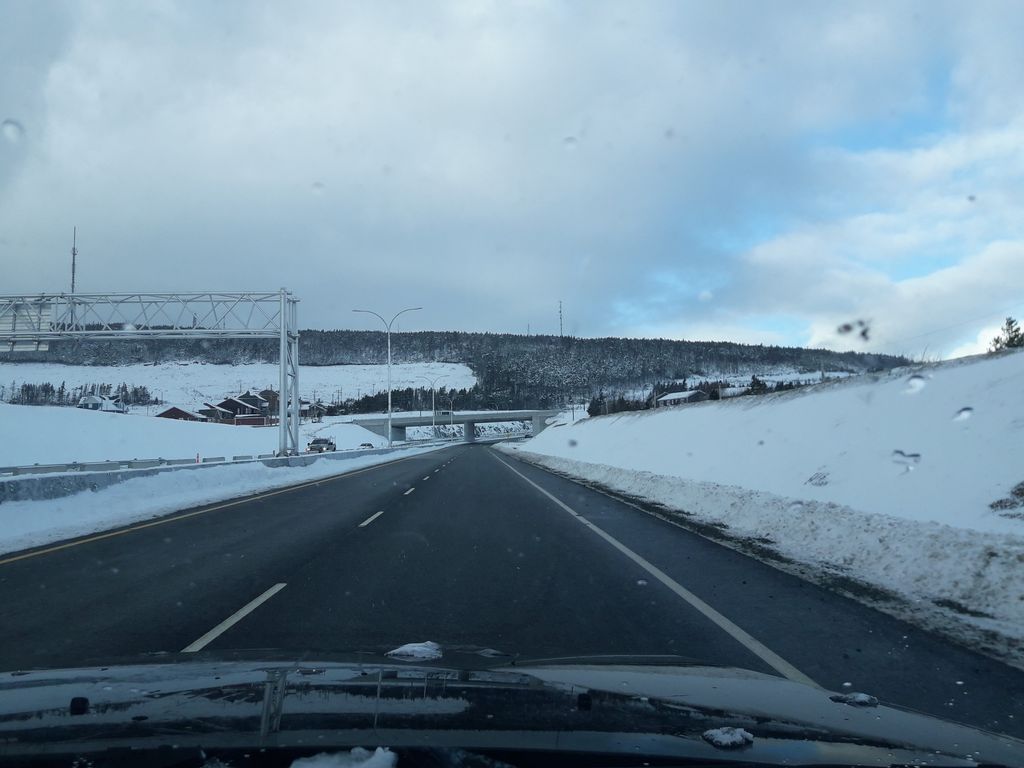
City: st_johns